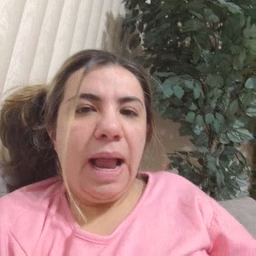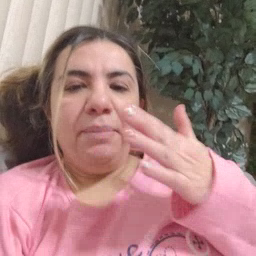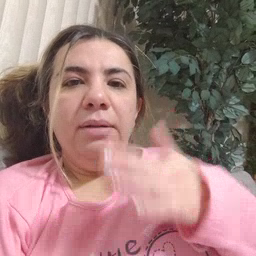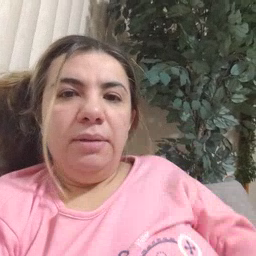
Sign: happy